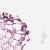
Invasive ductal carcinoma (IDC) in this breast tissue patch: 0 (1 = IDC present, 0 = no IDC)